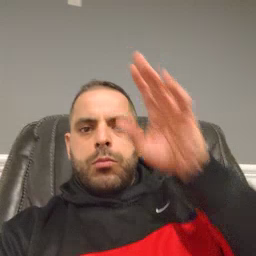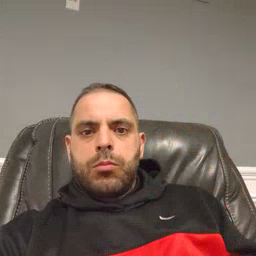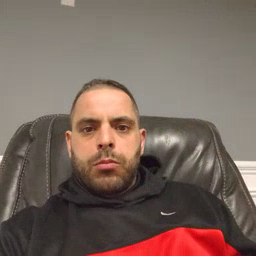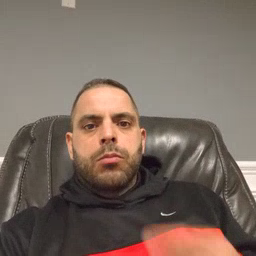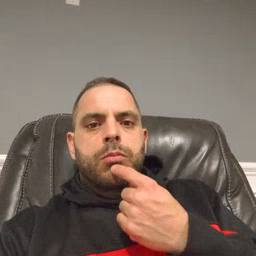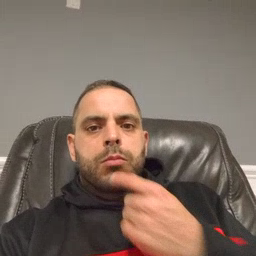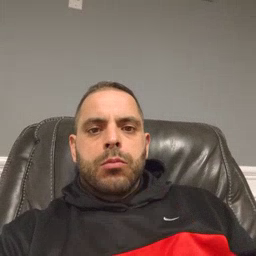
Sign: say